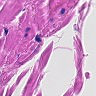
Metastatic tissue present: no